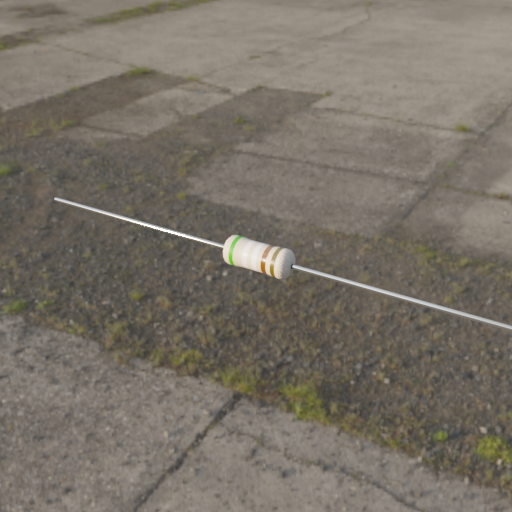
Resistor colour bands (in order): green, white, white, brown, brown